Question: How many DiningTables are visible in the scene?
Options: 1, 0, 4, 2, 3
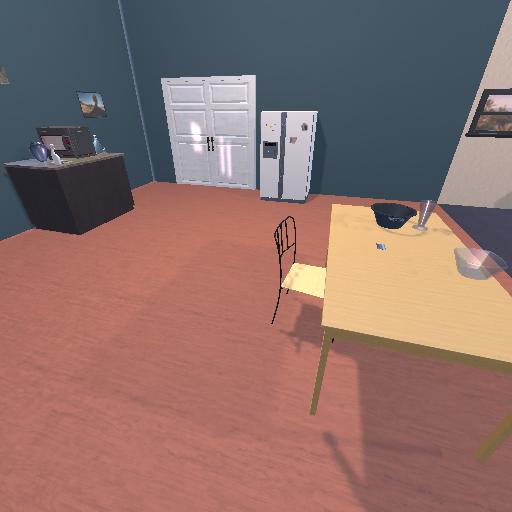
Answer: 1